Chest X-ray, PA view. Patient: 52 years old, sex F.
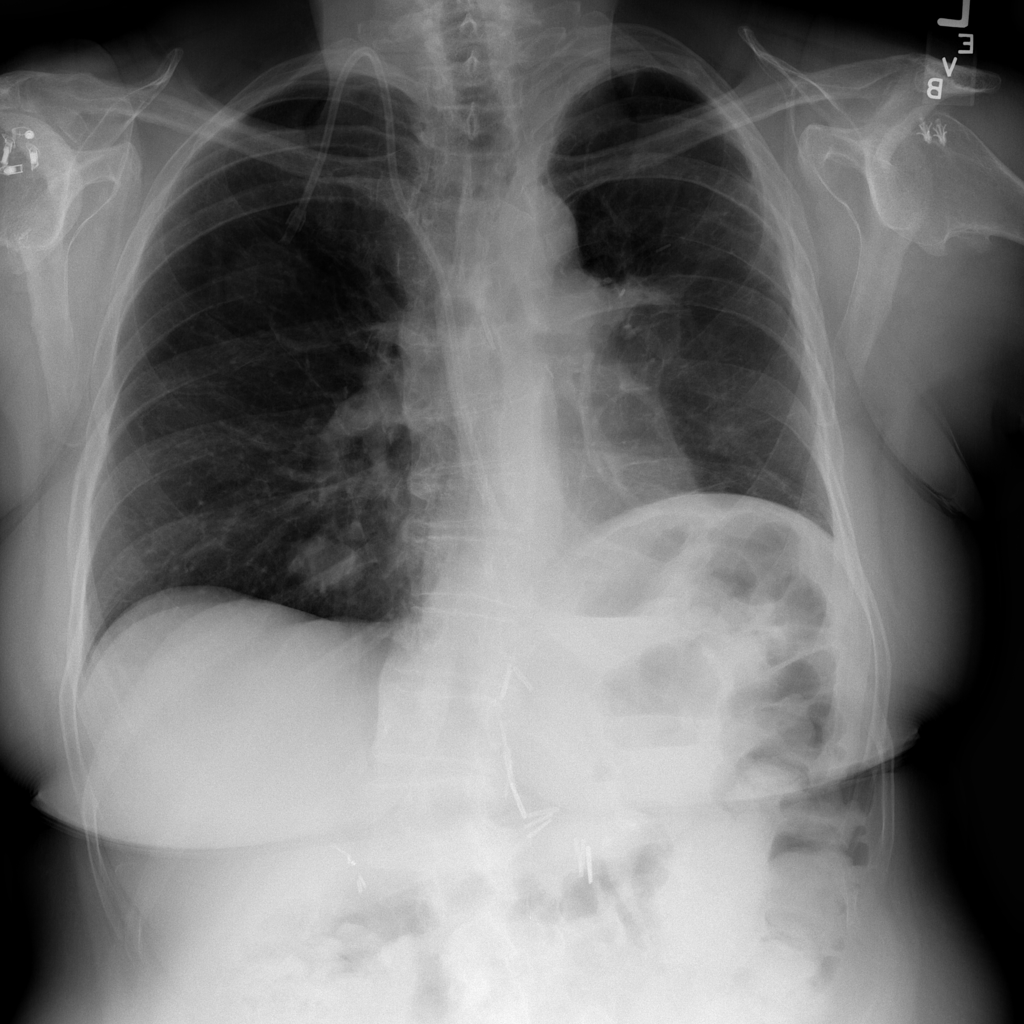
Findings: Nodule